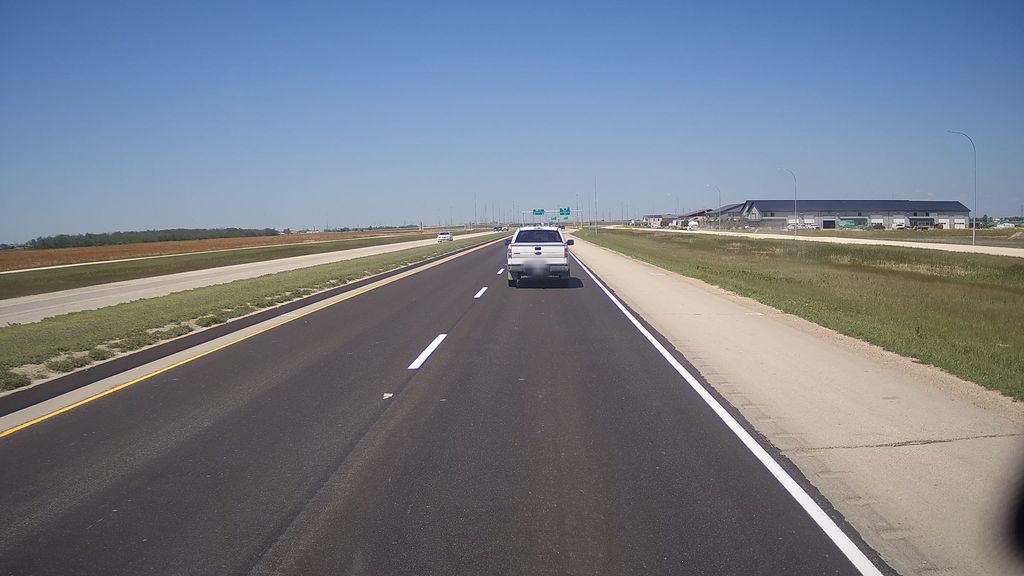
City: winnipeg